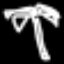
Label: palm tree